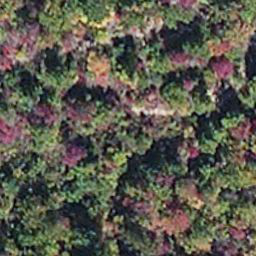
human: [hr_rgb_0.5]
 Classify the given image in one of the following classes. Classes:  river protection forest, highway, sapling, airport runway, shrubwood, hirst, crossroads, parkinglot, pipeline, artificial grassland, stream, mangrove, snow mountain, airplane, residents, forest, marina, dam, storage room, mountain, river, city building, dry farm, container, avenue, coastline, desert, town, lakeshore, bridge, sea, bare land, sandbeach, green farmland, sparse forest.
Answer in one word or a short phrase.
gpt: mangrove